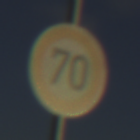
Verkehrszeichen: Geschwindigkeit70
Umgebung: Outdoor, Nature
Tageszeit: SunriseSunset
Wetter: PartlyCloudy
Licht: Natural
Jahreszeit: NotSpecified
Kontrast: HighContrast